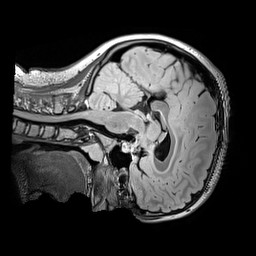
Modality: FLAIR
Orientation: sagittal
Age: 12
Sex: female
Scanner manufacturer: siemens
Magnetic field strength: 3 T
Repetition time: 5 s
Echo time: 0.388 s